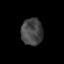
Tissue: prostate
Cell type: T cells
Senescence score: 0.3543
Nuclear area (px): 570
Mean DAPI intensity: 68.307